Field crop: maize
Growth stage: 2
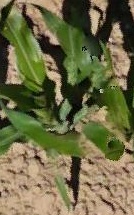
Species: maize